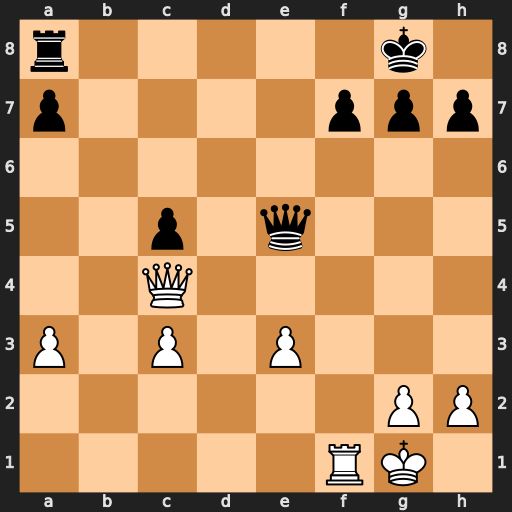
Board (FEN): r5k1/p4ppp/8/2p1q3/2Q5/P1P1P3/6PP/5RK1
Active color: w
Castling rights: -
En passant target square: -
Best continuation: Qxf7+ Kh8 Qf8+ Rxf8 Rxf8#